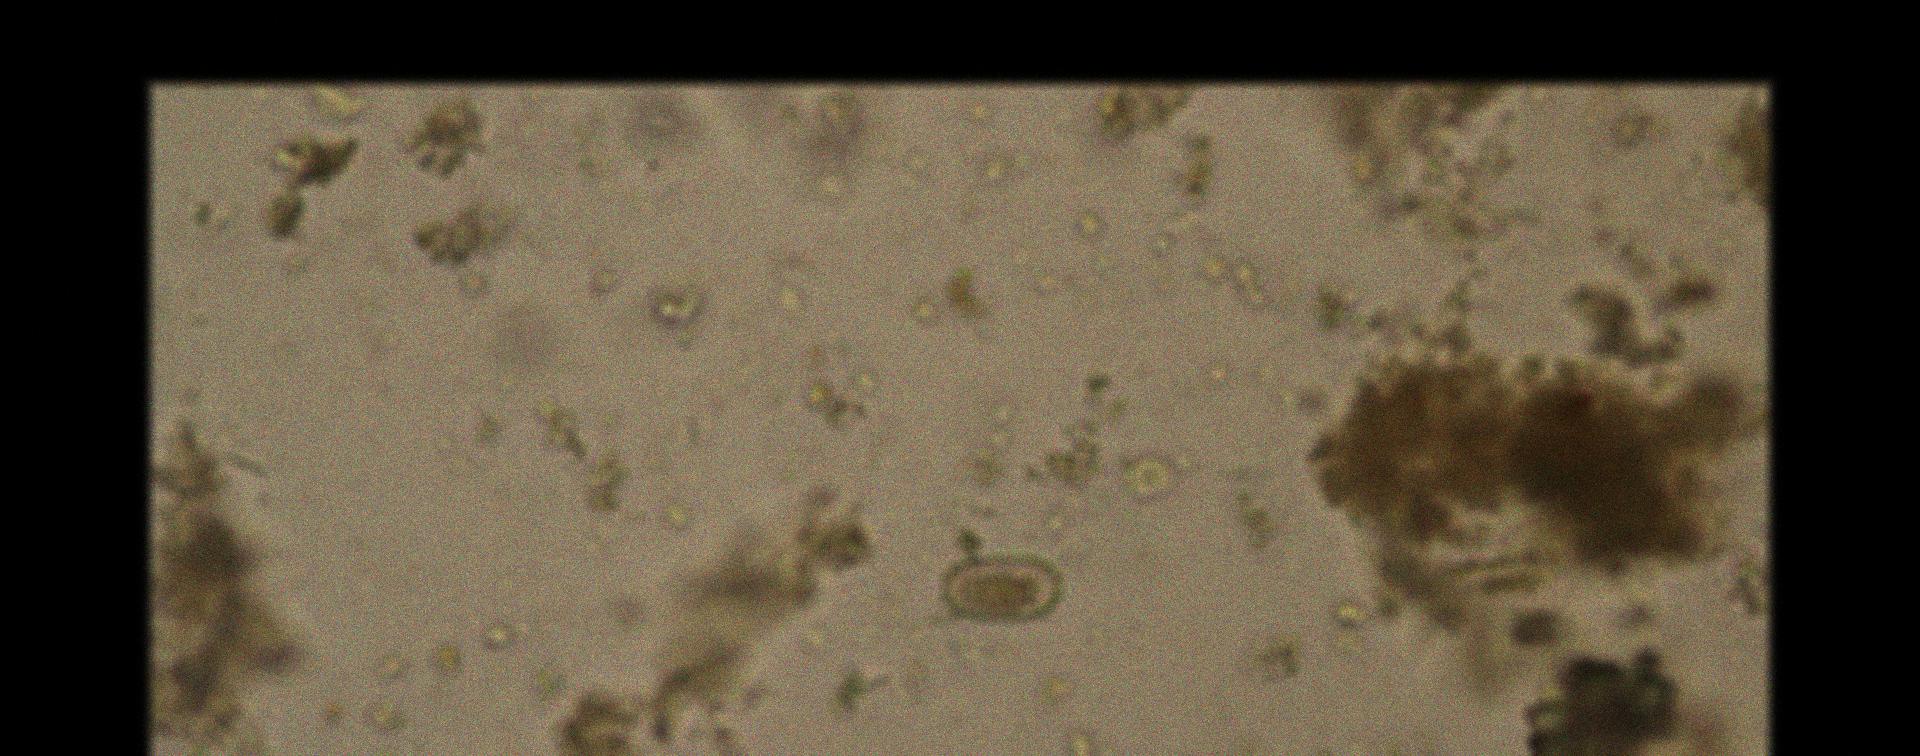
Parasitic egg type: Capillaria philippinensis